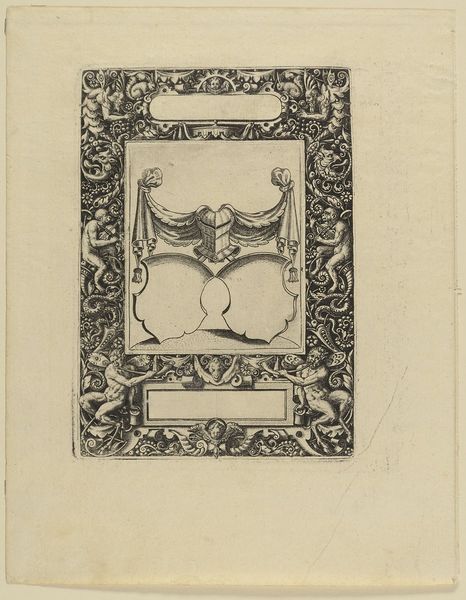
Titel: Umrahmung mit Wappen
Künstler: Theodor de Bry
Standort: Hamburg
Institution: Museum für Kunst und Gewerbe Hamburg
Schlagwörter: grau, tiere, muster, ornament, affe, papier, grafik, graphik, kartusche, ornamente, fotografie, photographie, panzer, druckgraphik, druckgrafik, stich, helm, gestalten, wappen, mittelalter, fabelwesen, schlangen, kupferstich, ungeheuer, monster, groteske, affen, wasserzeichen, faune, fabeltier, fabeltiere, satyrn, rollwerk, tierornament, zwitterwesen, monstrum, saiteninstrumente, reproduktionen, silene, druckerzeugnisse, tierornamente, rüstung, ornamentstich, vorlageblätter, aigikranion, schweifgroteske, eichhörnchen